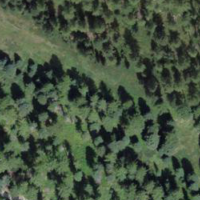
EUNIS habitat code: 43
Species observed at this site:
Vaccinium uliginosum